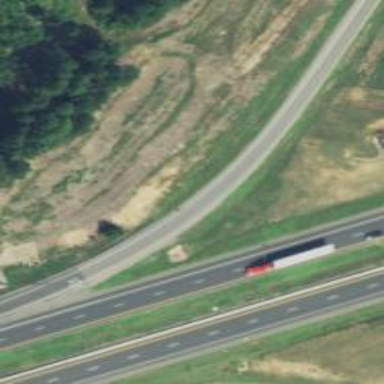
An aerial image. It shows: Asphalt motorway link.